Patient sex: F
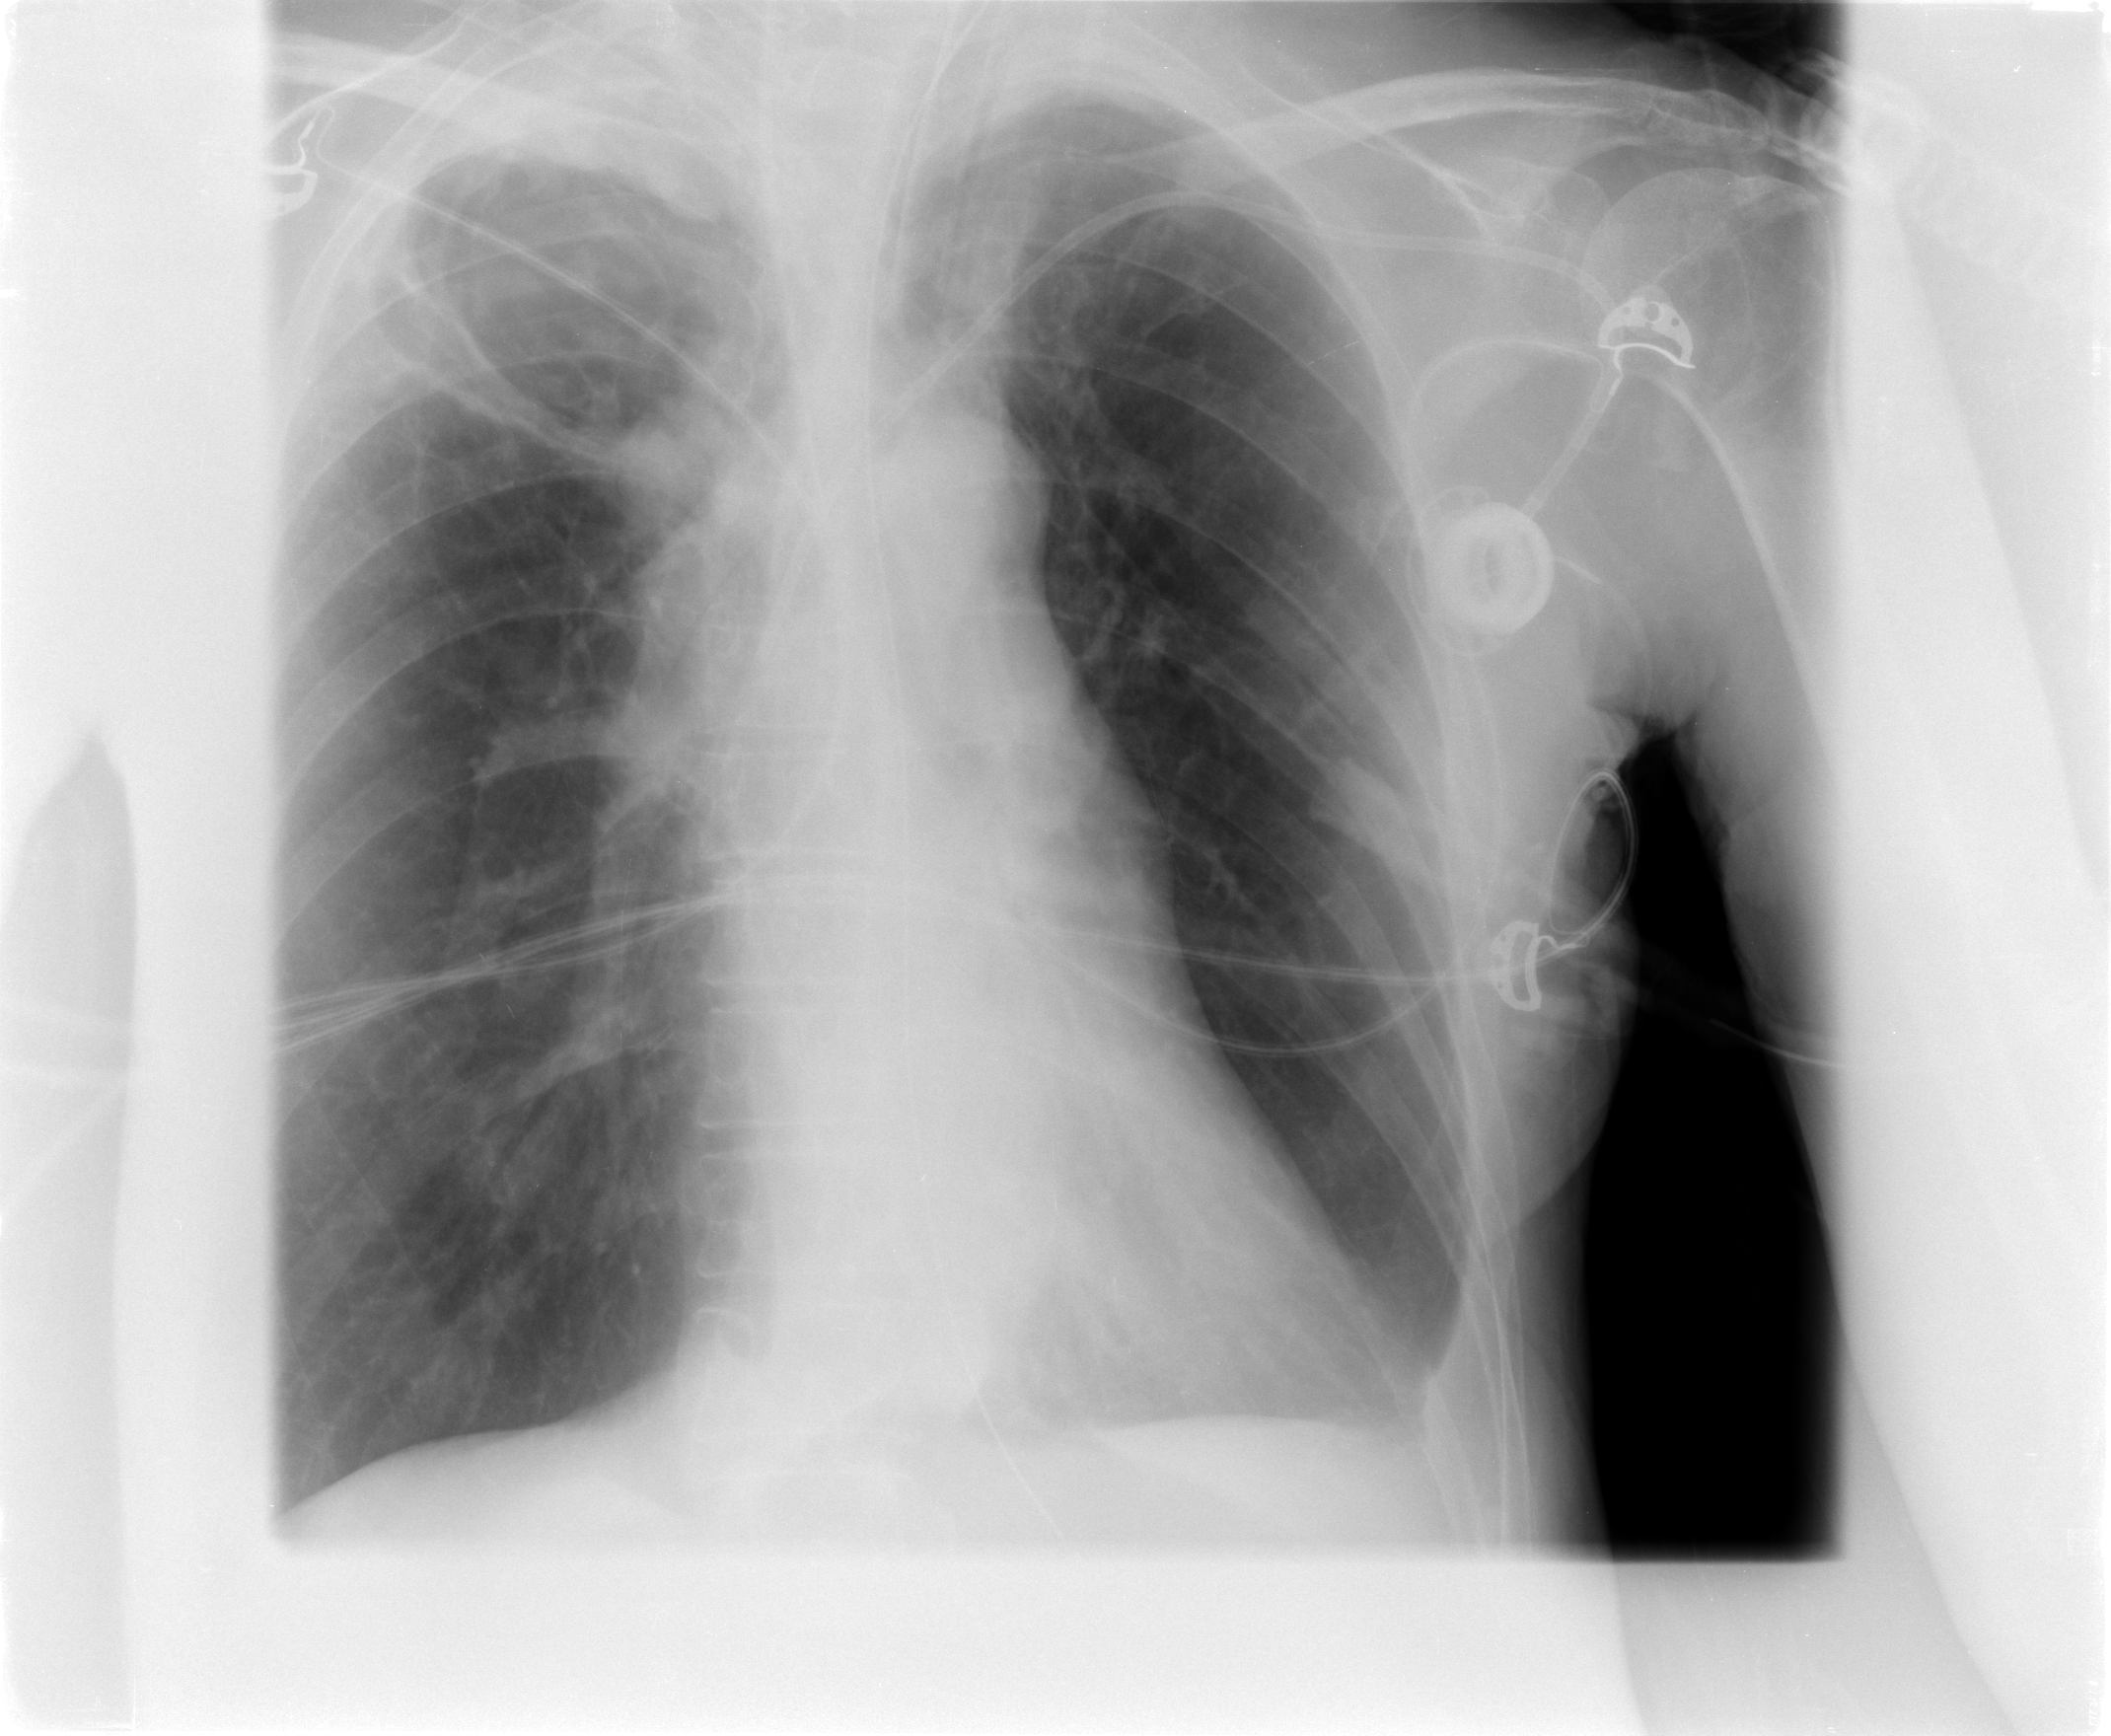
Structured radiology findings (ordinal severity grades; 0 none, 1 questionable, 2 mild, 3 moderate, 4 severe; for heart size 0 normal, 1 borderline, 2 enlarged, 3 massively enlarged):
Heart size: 0
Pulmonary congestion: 0
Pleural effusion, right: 0
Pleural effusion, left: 1
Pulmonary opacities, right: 0
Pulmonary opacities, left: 0
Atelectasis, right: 2
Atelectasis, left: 2